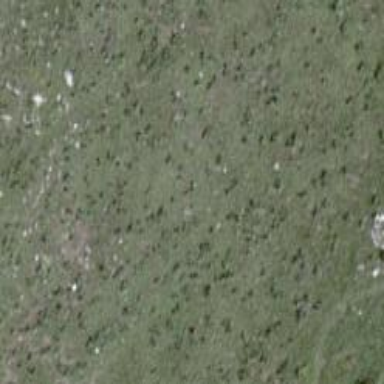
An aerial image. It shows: Grassy path.